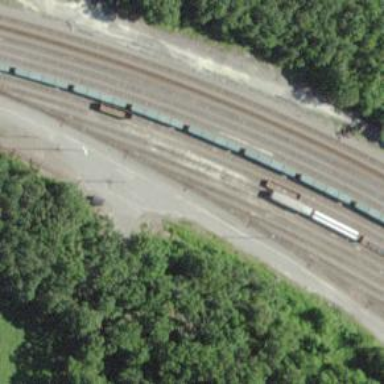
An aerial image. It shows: Railway yard in service.